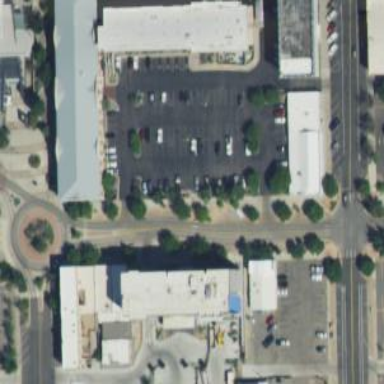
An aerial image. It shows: Parking space is available.